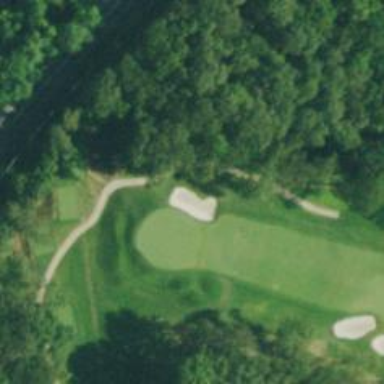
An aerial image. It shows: View of golf hole.